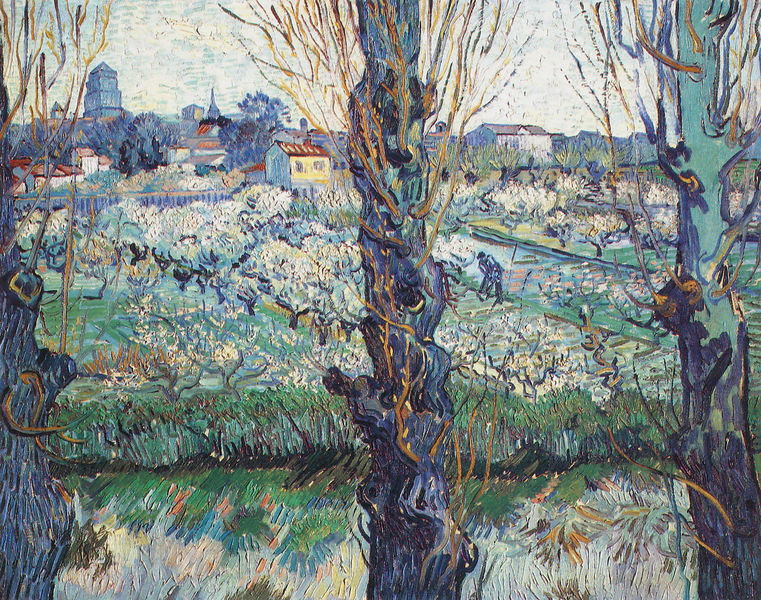
Titel: Blick auf Arles
Künstler: Vincent van Gogh
Institution: München, Bayrische Staatsgemäldesammlungen, Neue Pinakothek
Schlagwörter: baum, blau, himmel, mann, wasser, bäume, cezanne, grün, impressionismus, landschaft, see, stadt, ufer, degas, frankreich, licht, renoir, gras, wiese, bach, feld, felder, häuser, kirche, turm, garten, dorf, kahl, van gogh, fluß, bauer, gogh, weiden, signac, vincent, van, arles, säen